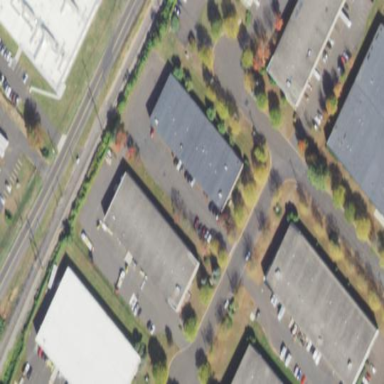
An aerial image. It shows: Commercial area.